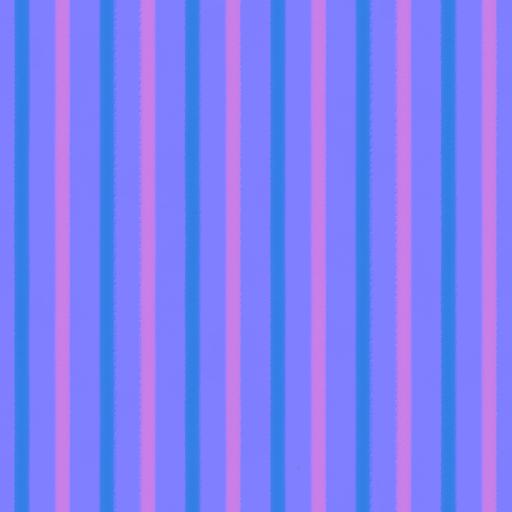
corrugated steel orange paint painted yellow